Question: I am trying post base64 data to server but i got one error "Microsoft JScript runtime error: Unable to get value of the property 'addEventListener': object is null or undefined"
below i had attached the error screen shot any help thanks.
'''
var imagefile = canvas.toDataURL("image/png");
imagefile = imagefile.replace("data:image/png;base64,", "");
var oXHR = new XMLHttpRequest();
oXHR.upload.addEventListener('loadstart', uploadFinish, false);
oXHR.upload.addEventListener('progress', uploadProgress, false);
oXHR.upload.addEventListener('error', uploaderror, false);
oXHR.open('POST',"http://demo.donelook.com/eyewearweb/levellens.aspx",true);
oXHR.send(imagefile);
'''

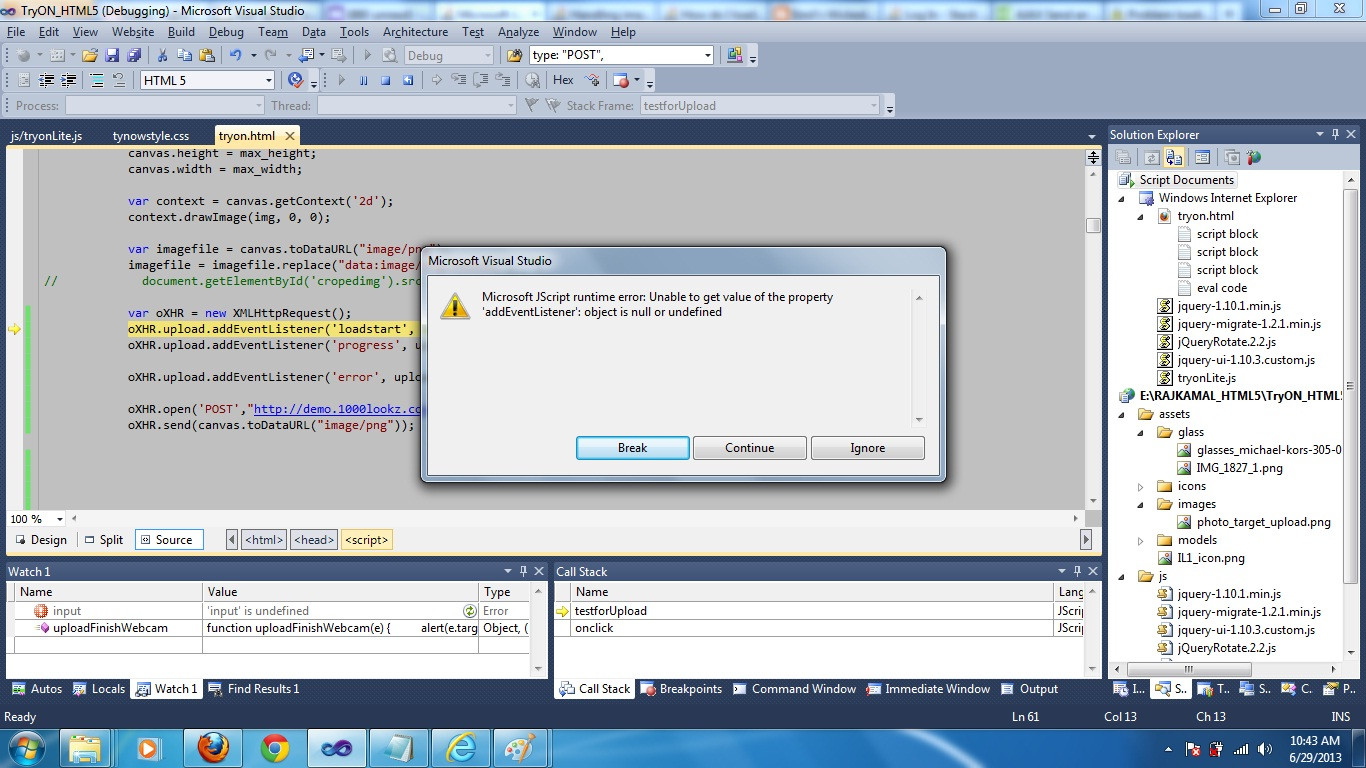
Answer: There is a mistake in 'oXHR.upload.addEventListener', should be 'oXHR.addEventListener'.
Another problem is 'addEventListener' is not supported by all browsers. You have to do something like this if you're using pure javascript.
'''
if (!oXHR.addEventListener) {
oXHR.attachEvent("loadstart", uploadFinish);
}
else {
oXHR.addEventListener("loadstart", uploadFinish, false);
}
'''
You could write this as a separate function and reuse it to ensure browser compatibility. Like this:
'''
function addEventListener(element,type, listener, useCapture){
if (!element.addEventListener) {
element.attachEvent(type, listener);
}
else {
element.addEventListener(type, listener, useCapture);
}
}
'''
Your code:
'''
var imagefile = canvas.toDataURL("image/png");
imagefile = imagefile.replace("data:image/png;base64,", "");
var oXHR = new XMLHttpRequest();
addEventListener(oXHR,'loadstart', uploadFinish, false);
addEventListener(oXHR,'progress', uploadProgress, false);
addEventListener(oXHR,'error', uploaderror, false);
oXHR.open('POST',"http://demo.donelook.com/eyewearweb/levellens.aspx",true);
oXHR.send(imagefile);
'''